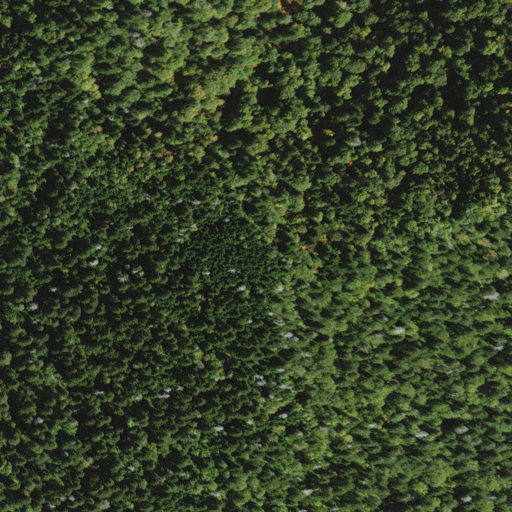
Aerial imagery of mountain in North Carolina named Mount Yonaguska containing evergreen forest and mixed forest